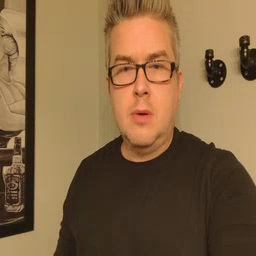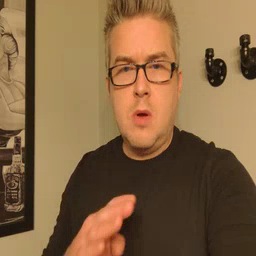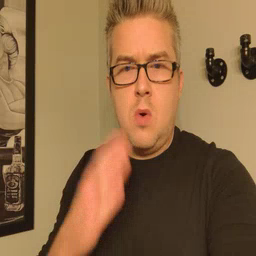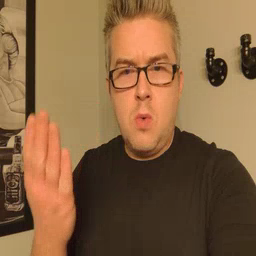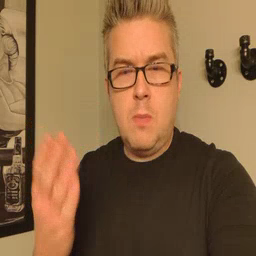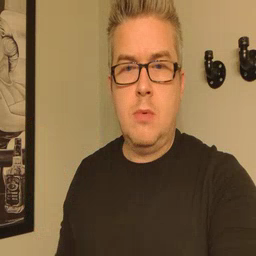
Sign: open